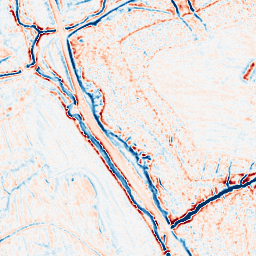
Category: edge_preserving
Decomposition family: bilateral
Decomposition parameters: d: 9
sigma_color: 25
sigma_space: 25
Upsampling method: bilinear
Upsampling parameters: scale: 2
Upsampling scale: 2